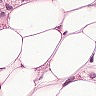
Metastatic tissue present: yes